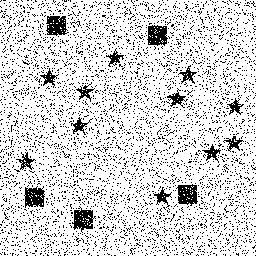
Squares: 5
Triangles: 0
Stars: 11
Total shapes: 16